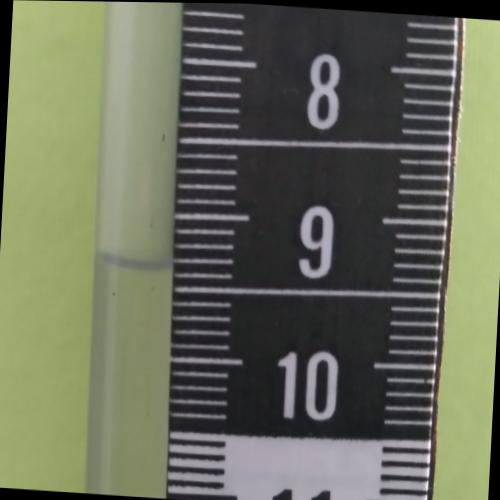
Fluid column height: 9.3 cm